Question:
I'm learning this on my own, and i've reached a point where I want to insert new Categories and new Countries but I don't know how to do that exactly.
For instance to add a new category I do the following:
'''
public int Insert()
{
string sqlString = "INSERT INTO Categories (name, image) VALUES (@Name, @Image);";
SqlConnection sqlConnection = new
SqlConnection(ConfigurationManager.ConnectionStrings["OahuDB"].ConnectionString);
SqlCommand sqlCommand = new SqlCommand(sqlString, sqlConnection);
sqlCommand.Parameters.AddWithValue("@Name", this.Name);
sqlCommand.Parameters.AddWithValue("@Image", this.Image);
sqlConnection.Open();
int x = sqlCommand.ExecuteNonQuery();
sqlConnection.Close();
sqlConnection.Dispose();
return x;
}
'''
But how should I insert the relationship between both tables and then retrieve data based on the junction table?
If you could give examples and good tutorials on this or if you could elaborate a little bit.
Thanks alot.
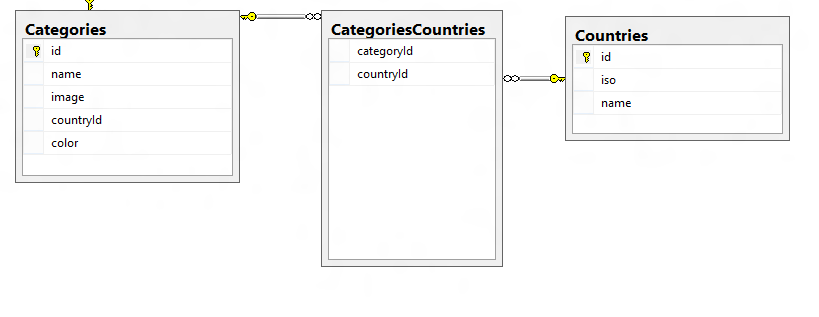
Answer: Send SQL like this:
'''
INSERT INTO Categories (name, image) VALUES (@Name, @Image);
SELECT scope_identity() as NewCategoryId;
'''
This will return the ID of the newly added category as a rowset. You can retrieve the new ID using the familiar 'ExecuteReader()':
'''
using (var read = sqlCommand.ExecuteReader())
{
read.Read();
int newCategoryId = (int) read["NewCategoryId"];
}
'''
Or even shorter with 'ExecuteScalar()':
'''
int newId = (int)sqlCommand.ExecuteScalar();
'''
And by the way, consider wrapping your connection in 'using':
'''
using (var sqlConnection = new SqlConnection("...connection string...")
{
sqlConnection.Open();
var sqlCommand = sqlConnection.CreateCommand();
...
}
'''
That helps guard against connection leaks. It's always possible that one of the 'Execute' methods throws an exception, whether it's a timeout or a network issue.